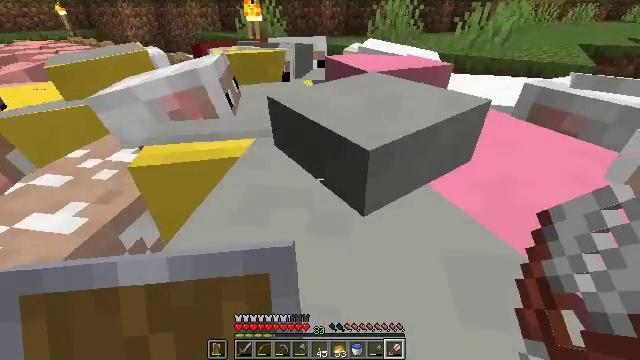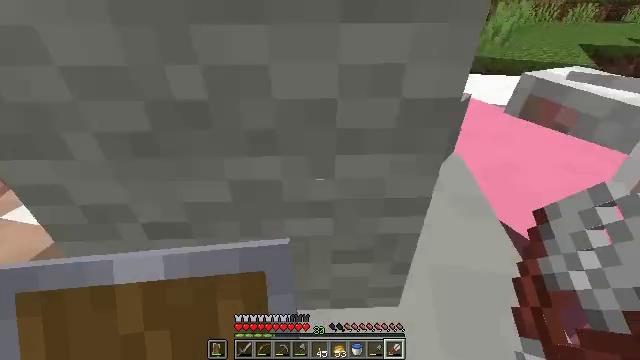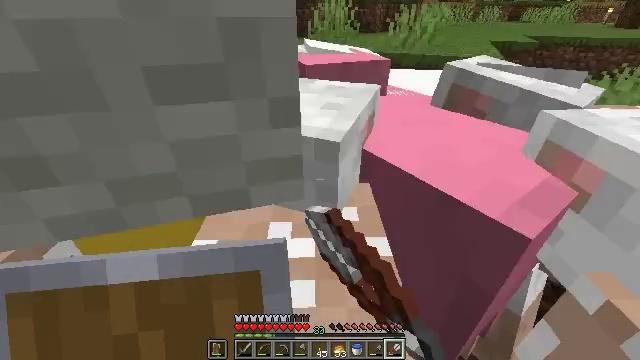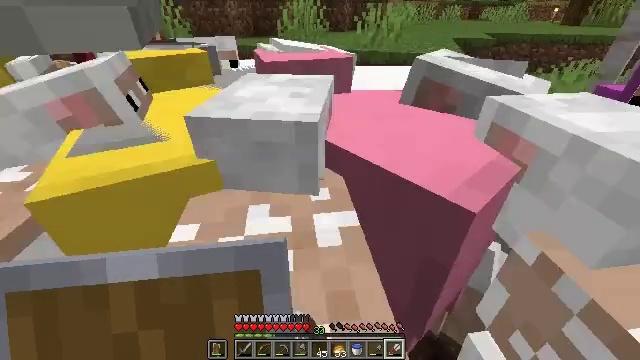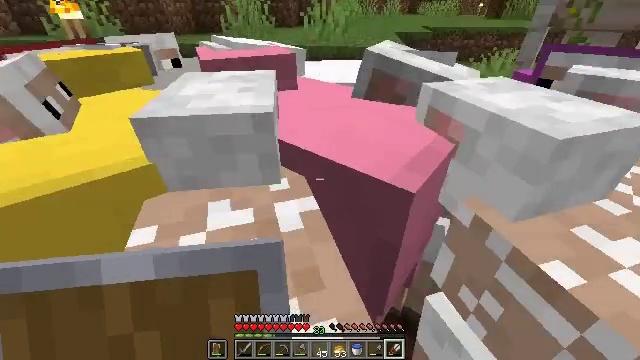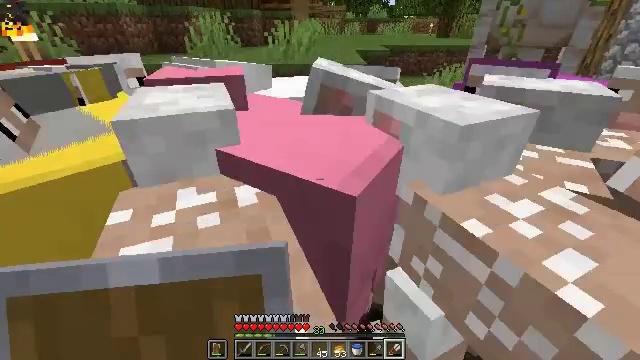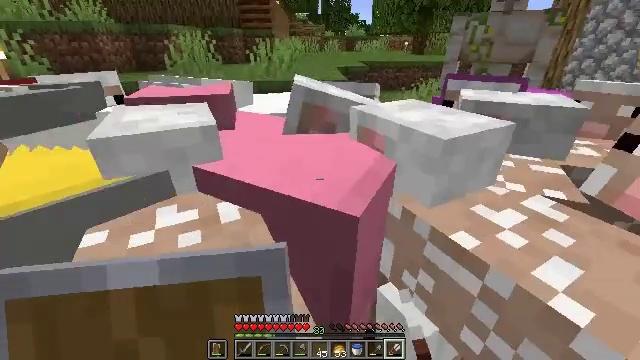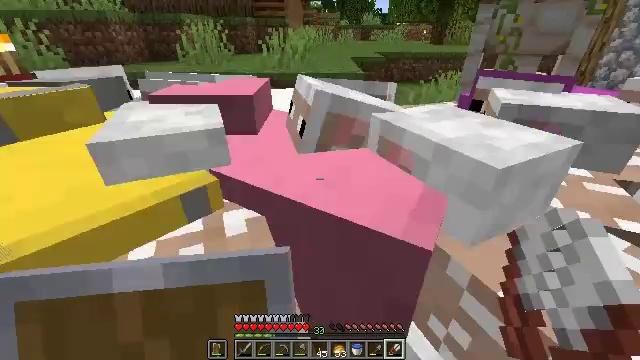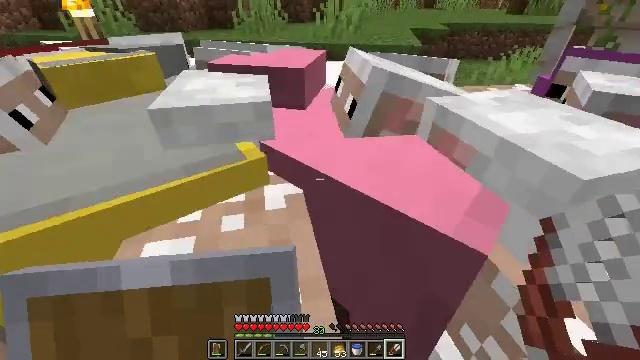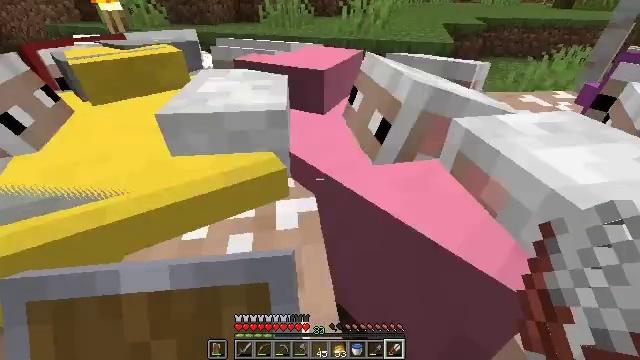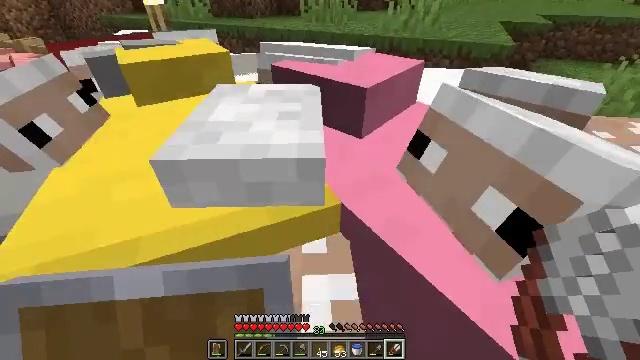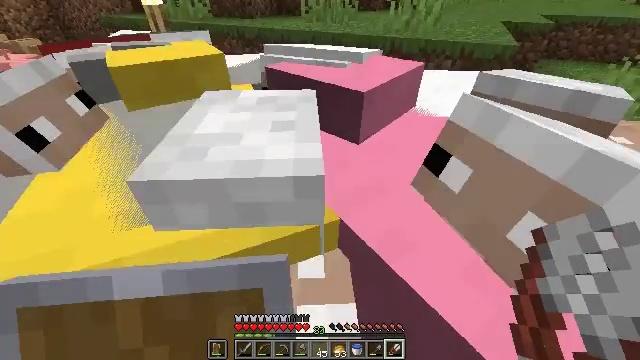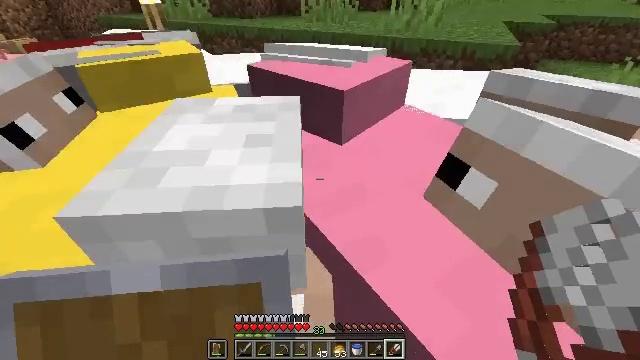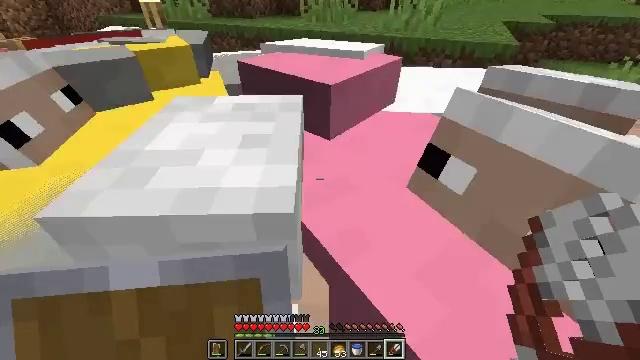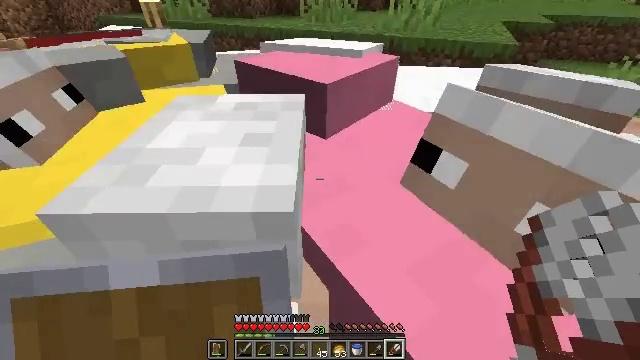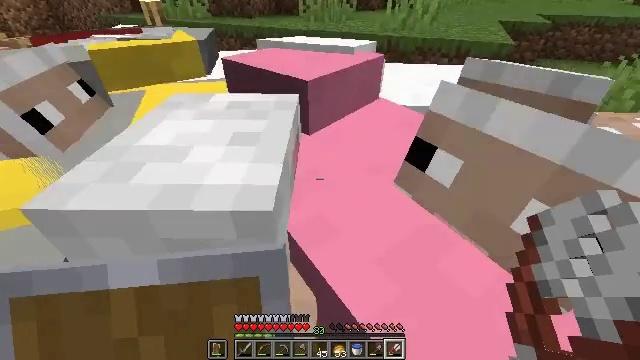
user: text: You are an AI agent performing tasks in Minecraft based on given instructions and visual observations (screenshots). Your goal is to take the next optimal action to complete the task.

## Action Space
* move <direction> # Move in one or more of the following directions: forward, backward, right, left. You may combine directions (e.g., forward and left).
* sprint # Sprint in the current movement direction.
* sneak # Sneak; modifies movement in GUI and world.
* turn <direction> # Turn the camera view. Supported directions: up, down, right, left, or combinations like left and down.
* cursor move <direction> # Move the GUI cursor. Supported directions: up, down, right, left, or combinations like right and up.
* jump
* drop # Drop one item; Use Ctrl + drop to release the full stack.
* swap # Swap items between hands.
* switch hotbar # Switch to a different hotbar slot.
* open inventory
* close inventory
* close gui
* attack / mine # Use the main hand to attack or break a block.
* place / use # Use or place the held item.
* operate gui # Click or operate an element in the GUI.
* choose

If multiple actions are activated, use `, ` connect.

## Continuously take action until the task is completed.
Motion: motion action
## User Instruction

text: Mine the oak trapdoor.
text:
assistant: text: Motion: use / place
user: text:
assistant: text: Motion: turn right, use / place
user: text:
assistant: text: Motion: turn right, use / place
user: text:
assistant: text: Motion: turn right
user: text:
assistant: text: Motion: turn right and up
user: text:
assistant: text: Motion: move forward, turn right and up, use / place
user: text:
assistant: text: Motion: move forward and move right, turn left and down, use / place
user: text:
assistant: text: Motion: move forward and move right, turn left and down, use / place
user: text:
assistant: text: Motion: move forward, turn left and down, use / place
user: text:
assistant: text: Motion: move forward, turn left and down, use / place
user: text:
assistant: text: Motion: use / place
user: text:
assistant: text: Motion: use / place
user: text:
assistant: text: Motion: no_op
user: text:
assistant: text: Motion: use / place
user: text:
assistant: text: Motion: use / place
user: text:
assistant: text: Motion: use / place
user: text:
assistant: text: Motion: use / place
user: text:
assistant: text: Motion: turn right and down, use / place
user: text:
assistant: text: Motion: turn right and down, use / place
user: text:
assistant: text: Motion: use / place
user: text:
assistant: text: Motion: use / place
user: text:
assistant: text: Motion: no_op
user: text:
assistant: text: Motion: use / place
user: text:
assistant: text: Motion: move forward and move left, turn left and up
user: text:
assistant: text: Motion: move forward and move left, turn left and up, use / place
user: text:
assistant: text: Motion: move forward and move left, use / place
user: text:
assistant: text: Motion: move forward and move left, turn left, use / place
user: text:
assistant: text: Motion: move forward, turn left and down, use / place
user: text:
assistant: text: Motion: turn left and down, use / place
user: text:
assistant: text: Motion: use / place